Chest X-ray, PA view. Patient: 59 years old, sex M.
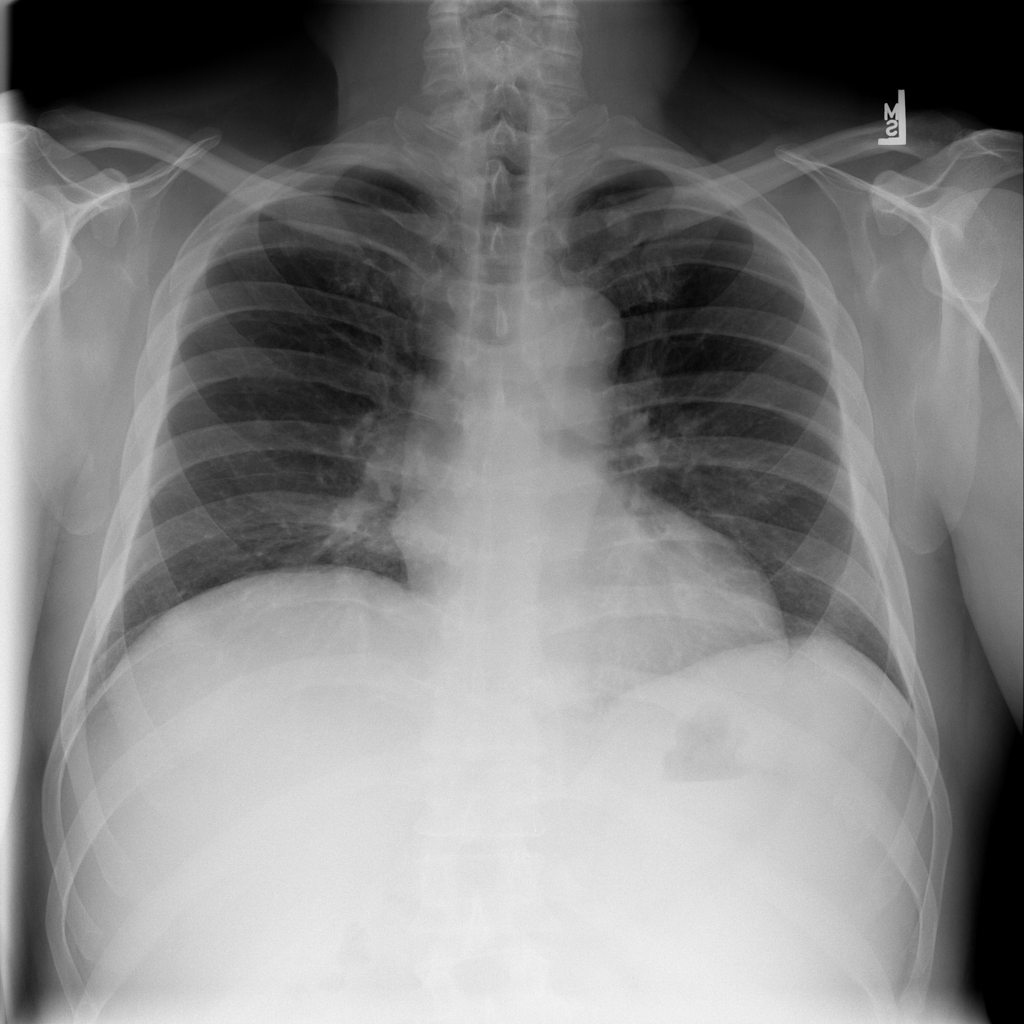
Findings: Atelectasis, Infiltration, Nodule